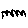
Label: zigzag